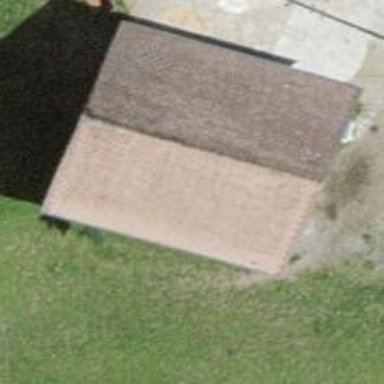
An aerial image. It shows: Gabled roof on farm auxiliary building.